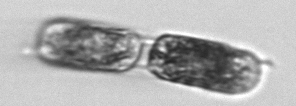
Label: Hemiaulus